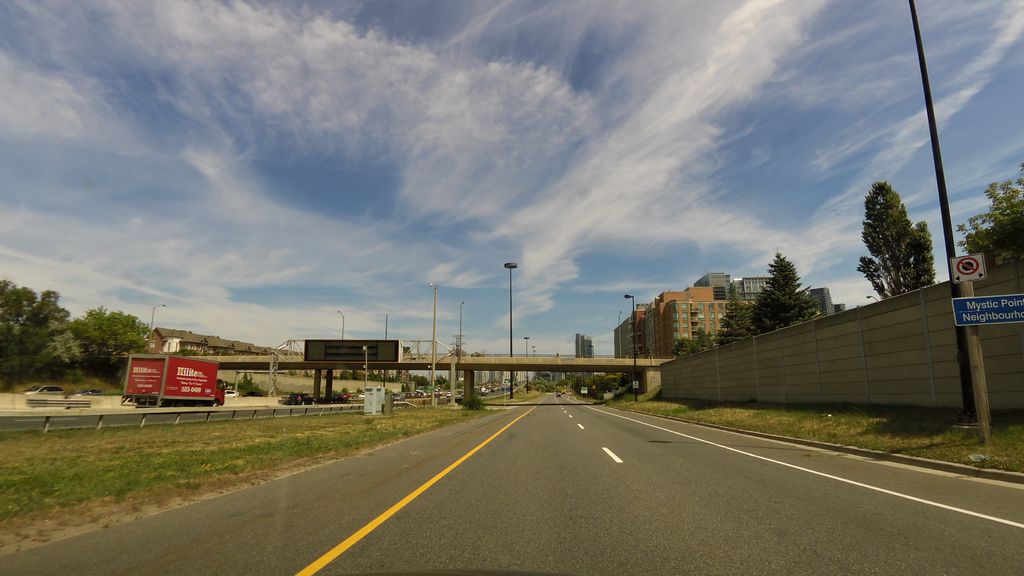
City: toronto